Question: I'm using this 'makeSource' code and add endpoint styling according to the <URL>:
'''
jsPlumb.makeSource(connect, {
parent: newEntity,
anchor: 'Continuous',
connector: 'Flowchart',
paintStyle: {
fillStyle: 'rgba(123, 123, 123, 1)',
radius: 1,
},
overlays:[
['Arrow', {width: 10, length: 30, location: 1}],
],
});
'''
I'm not getting errors.

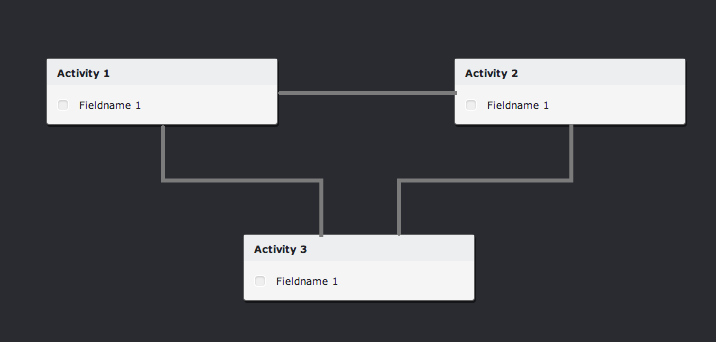
Answer: Updated <URL>
For 'jsPlumb.makeSource()' the attribute name is 'connectorOverlays'(<URL>. Here is sample code:
'''
jsPlumb.makeSource("someDiv", {
...
endpoint:{
connectorOverlays:[
[ "Arrow", { width:10, length:30, location:1, id:"arrow" } ],
[ "Label", { label:"foo", id:"label" } ]
]
}
...
});
'''
OR, You can set it in defaults as:
'''
jsPlumb.Defaults.Overlays = [
[ "Arrow", {
location:1,
id:"arrow",
length:14,
foldback:0.8
} ]
];
'''